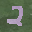
Label: 2